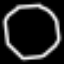
Label: octagon